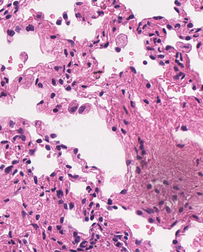
Tumor epithelial tissue: no
Tumor-associated stroma tissue: no
Normal tissue: yes